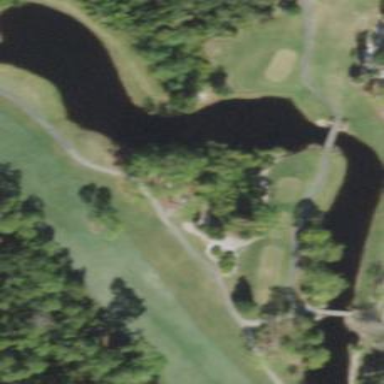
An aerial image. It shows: Water hazard on golf course. The hazard is natural water feature.